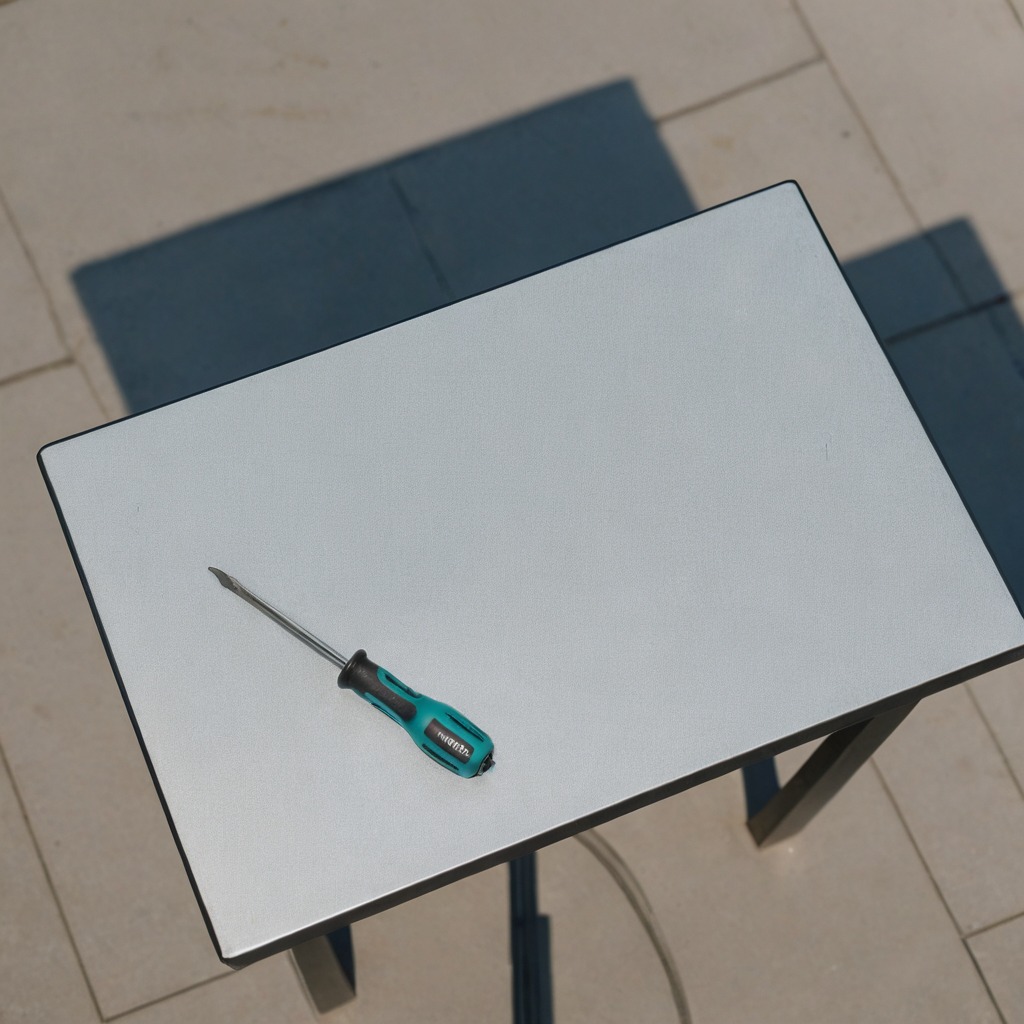
A screwdriver is lying on a utility table in a temporary outdoor tool station.